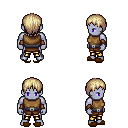
a pixel art fantasy rpg character, male body template, dark elf, purple skin, leather chest armor, gold greaves, white blonde plain hairstyle, leather bracers, brown slippers, four views (front, back, left, right), 2x2 character sprite sheet, small pixel art, hard edges, no anti-aliasing